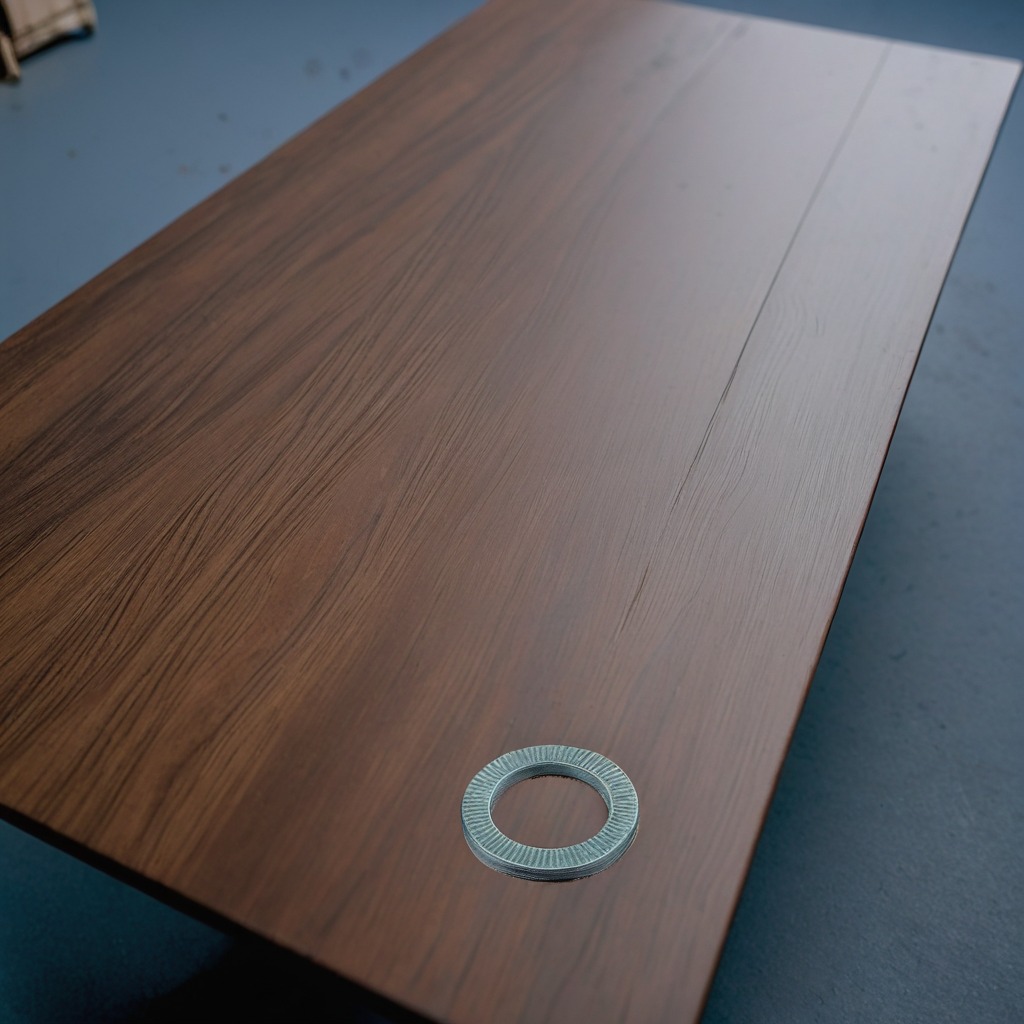
A flat metal washer is lying on the table.